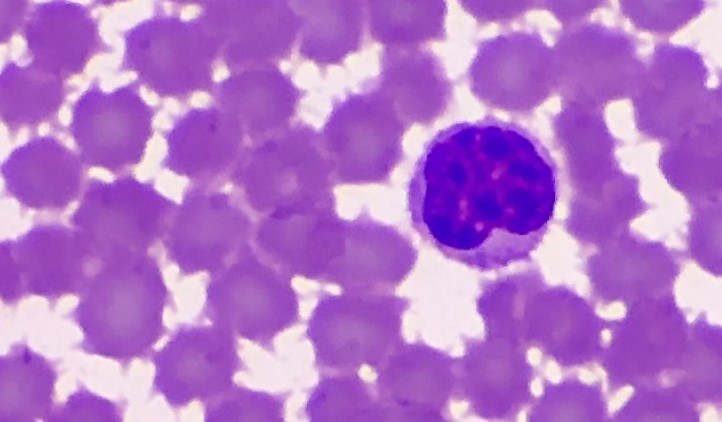
White blood cell type: Lymphocyte